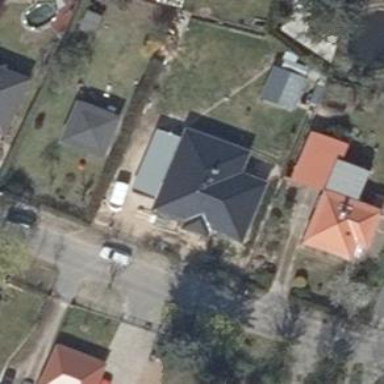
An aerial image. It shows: Detached building with hipped roof shape.